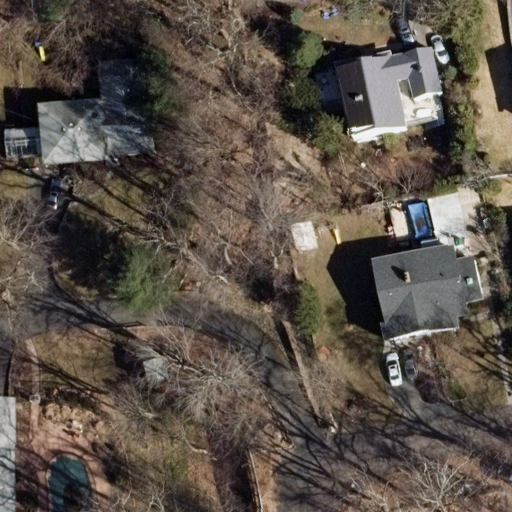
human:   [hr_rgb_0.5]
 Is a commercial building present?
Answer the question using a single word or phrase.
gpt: no

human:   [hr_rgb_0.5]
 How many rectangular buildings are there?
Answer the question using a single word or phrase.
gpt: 0

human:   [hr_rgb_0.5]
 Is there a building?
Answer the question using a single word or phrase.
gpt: yes

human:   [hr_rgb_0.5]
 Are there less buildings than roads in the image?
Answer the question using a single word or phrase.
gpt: no

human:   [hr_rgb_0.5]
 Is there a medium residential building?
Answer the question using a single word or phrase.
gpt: yes

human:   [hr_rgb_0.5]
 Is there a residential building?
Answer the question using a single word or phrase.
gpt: yes

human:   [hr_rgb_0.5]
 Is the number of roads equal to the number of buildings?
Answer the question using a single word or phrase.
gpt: no

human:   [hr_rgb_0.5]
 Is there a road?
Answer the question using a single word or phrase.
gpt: yes

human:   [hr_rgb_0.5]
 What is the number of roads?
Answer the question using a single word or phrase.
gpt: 1

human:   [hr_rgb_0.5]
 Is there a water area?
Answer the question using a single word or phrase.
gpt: no

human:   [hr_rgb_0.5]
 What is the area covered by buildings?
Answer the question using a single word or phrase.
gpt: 1120m2

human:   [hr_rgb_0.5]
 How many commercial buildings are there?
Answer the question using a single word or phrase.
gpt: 0

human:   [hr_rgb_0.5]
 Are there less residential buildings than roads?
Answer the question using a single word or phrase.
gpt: no

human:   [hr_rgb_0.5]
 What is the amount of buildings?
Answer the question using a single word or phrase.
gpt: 4

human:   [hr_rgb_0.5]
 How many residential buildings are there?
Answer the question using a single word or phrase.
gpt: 4

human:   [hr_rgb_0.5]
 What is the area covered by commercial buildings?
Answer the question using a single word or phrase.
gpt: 0m2

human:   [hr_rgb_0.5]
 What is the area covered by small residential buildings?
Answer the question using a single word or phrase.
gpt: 0m2

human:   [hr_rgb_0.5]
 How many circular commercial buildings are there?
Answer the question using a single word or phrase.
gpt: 0

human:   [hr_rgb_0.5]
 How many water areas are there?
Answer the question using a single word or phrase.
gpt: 0

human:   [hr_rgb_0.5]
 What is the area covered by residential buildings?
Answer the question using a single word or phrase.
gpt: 1120m2

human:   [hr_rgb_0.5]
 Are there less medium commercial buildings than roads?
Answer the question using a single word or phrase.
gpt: yes

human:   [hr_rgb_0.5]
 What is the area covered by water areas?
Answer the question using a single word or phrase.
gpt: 0m2

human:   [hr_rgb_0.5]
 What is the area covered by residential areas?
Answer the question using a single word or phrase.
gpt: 0m2

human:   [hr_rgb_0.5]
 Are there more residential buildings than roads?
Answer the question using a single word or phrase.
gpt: yes

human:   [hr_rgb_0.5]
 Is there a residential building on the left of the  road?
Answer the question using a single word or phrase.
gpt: yes

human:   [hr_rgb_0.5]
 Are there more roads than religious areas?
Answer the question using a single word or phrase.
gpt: yes

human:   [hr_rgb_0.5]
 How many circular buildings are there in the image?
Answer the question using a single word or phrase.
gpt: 0

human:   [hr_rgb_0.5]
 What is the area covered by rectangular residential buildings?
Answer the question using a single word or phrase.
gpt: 0m2

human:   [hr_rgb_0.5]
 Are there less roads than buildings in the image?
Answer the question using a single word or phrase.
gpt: yes

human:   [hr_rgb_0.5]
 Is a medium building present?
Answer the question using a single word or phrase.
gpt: yes

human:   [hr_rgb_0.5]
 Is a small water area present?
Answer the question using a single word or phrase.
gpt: no

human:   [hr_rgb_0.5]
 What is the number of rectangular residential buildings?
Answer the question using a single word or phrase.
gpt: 0

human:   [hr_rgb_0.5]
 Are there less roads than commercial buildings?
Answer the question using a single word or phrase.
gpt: no

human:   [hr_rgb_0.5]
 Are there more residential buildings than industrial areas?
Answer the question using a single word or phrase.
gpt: yes

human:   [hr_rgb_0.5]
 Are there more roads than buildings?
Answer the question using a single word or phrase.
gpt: no

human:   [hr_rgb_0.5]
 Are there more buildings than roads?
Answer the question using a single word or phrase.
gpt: yes

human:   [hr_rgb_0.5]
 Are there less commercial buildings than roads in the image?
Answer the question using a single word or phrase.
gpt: yes

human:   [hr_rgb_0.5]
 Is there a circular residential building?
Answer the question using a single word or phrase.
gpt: no

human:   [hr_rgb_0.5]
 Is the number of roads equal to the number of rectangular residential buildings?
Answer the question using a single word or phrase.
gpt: no

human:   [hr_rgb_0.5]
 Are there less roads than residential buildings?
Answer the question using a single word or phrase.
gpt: yes

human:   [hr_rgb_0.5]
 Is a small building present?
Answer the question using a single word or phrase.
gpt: no

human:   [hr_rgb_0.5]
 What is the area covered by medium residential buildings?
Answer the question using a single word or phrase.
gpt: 1120m2

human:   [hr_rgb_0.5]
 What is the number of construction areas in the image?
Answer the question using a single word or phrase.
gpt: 0

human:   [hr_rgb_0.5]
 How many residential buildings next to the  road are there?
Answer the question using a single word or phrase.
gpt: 4

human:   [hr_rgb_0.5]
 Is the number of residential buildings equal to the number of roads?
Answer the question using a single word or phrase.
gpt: no

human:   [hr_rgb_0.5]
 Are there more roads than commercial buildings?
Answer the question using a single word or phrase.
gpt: yes

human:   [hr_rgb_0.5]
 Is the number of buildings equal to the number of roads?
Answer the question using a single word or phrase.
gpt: no

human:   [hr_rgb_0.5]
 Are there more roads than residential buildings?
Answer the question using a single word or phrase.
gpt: no

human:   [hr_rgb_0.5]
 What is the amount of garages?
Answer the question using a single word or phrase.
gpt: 0

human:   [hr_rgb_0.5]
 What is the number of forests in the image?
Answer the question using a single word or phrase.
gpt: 0

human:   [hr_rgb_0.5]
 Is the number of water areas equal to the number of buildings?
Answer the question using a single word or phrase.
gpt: no

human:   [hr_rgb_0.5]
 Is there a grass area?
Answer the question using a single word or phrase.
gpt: no

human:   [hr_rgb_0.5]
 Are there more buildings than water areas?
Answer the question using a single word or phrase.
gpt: yes

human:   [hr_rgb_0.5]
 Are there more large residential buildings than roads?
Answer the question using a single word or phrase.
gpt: no

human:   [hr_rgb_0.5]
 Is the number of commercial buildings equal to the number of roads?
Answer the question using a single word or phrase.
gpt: no

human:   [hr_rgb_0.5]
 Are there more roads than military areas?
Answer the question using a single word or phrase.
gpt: yes

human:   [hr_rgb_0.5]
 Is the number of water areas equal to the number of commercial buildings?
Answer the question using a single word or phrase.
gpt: yes

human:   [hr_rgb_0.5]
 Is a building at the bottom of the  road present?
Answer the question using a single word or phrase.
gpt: no

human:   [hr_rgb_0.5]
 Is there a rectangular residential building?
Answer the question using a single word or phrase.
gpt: no

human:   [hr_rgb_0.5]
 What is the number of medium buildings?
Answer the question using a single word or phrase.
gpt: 4

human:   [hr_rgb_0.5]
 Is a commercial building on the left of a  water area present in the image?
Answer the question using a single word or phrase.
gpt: no

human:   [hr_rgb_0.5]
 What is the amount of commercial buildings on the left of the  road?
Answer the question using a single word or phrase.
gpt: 0

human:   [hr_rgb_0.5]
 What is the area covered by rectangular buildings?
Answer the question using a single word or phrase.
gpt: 0m2

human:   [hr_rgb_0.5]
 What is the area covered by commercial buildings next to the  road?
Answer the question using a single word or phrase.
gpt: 0m2